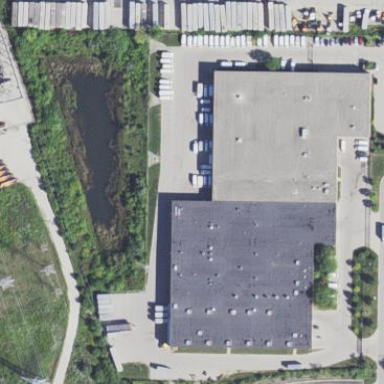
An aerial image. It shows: Industrial building that serves as post depot.